Question: I am thinking of applying a new page to the admin section on my website and I wanted to make one page with three tabs ( picture should be included ) is this possible using jQuery.
Thanks a lot.

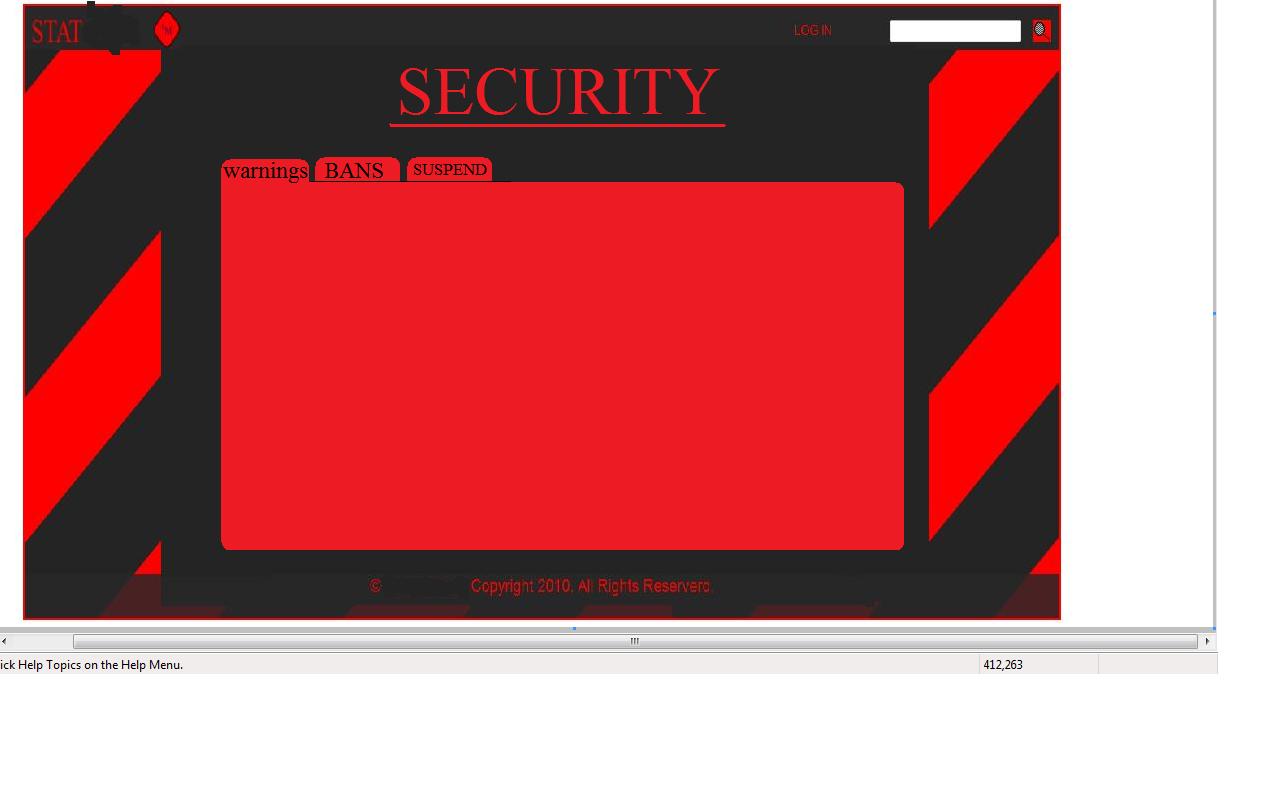
Answer: Yes, of course it's possible.
In fact, there are <URL> the job.